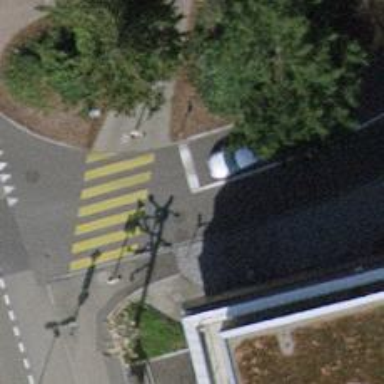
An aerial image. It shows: Road with traffic signals.